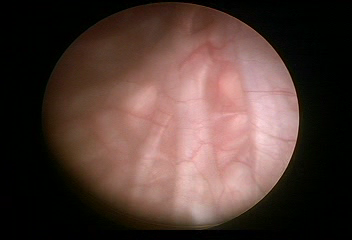
Modality: WLC
Class: Normal mucosa
Bladder cancer association: No